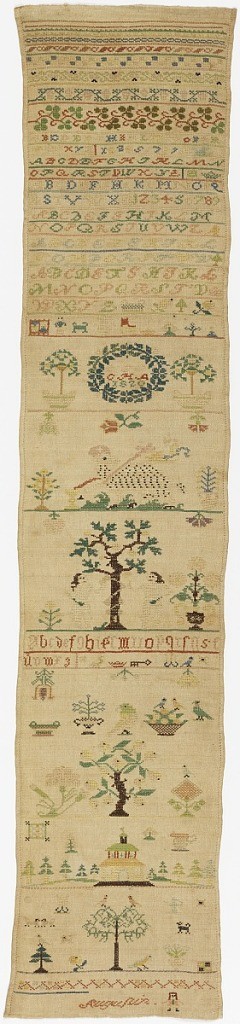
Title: Sampler
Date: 1820
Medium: silk embroidery on linen foundation Technique: embroidered in cross, two-sided cross, and hem stitches on plain weave foundation
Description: Narrow pattern bands at top followed by alphabets and numerals, Wider bands at the bottom with the lamb of God, Adam and Eve with the Tree of Knowledge, and spot motifs.